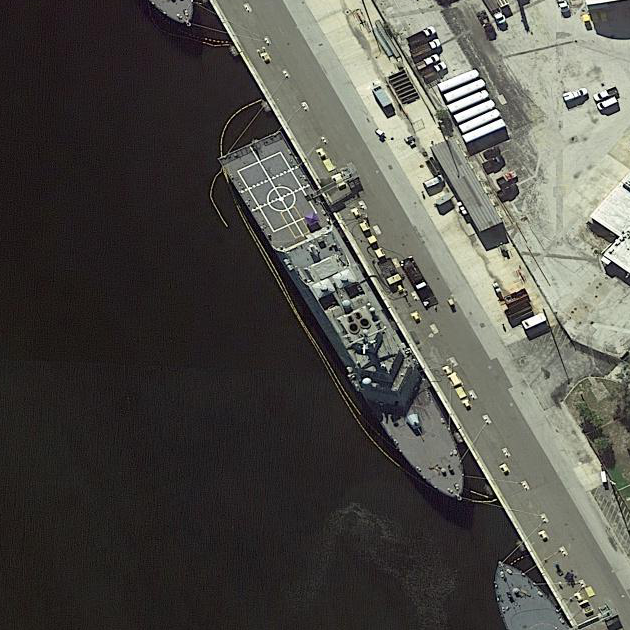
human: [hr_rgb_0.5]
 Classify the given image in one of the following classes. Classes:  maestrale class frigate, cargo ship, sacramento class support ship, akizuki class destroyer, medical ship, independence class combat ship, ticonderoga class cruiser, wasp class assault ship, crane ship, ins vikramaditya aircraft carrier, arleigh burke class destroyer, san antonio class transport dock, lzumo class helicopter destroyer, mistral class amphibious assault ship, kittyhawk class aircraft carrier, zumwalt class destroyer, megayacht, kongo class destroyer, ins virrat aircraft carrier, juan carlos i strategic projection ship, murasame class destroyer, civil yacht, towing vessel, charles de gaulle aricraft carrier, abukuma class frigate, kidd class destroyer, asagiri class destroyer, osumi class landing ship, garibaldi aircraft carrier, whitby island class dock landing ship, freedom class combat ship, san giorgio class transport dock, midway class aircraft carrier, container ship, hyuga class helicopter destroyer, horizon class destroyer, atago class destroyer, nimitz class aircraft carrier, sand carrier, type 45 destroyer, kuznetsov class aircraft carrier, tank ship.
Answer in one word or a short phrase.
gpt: Freedom class combat ship